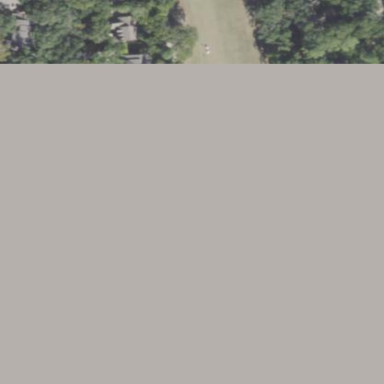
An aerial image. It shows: Scenic golf fairway.